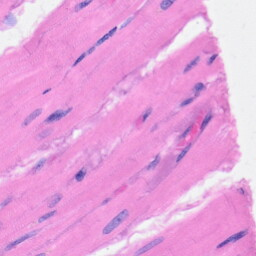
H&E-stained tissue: Heart